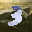
Label: 3